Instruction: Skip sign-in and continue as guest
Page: checkout
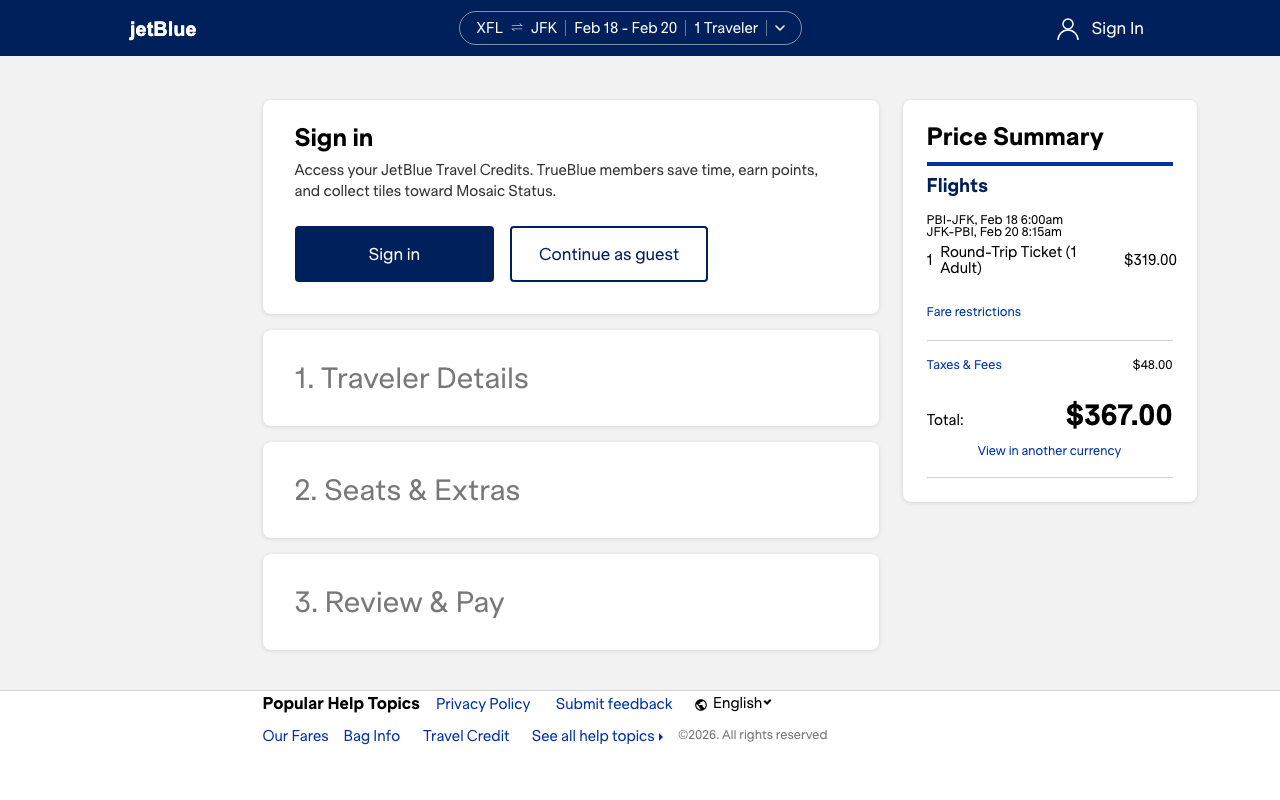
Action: click